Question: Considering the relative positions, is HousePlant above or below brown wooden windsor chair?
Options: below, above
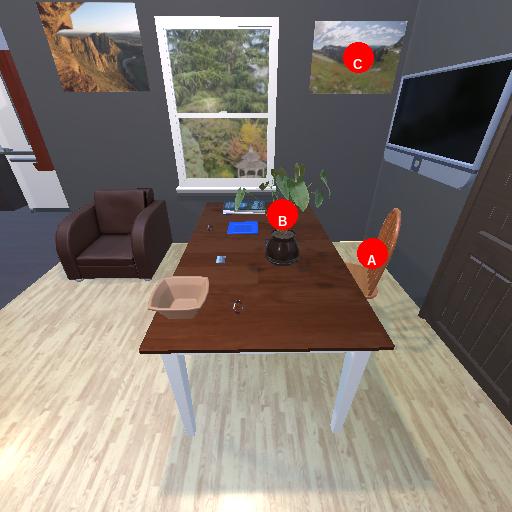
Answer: below